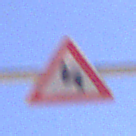
Verkehrszeichen: DoppelkurveZunaechstLinks
Umgebung: Outdoor, Nature
Tageszeit: Midday
Wetter: Clear
Licht: Natural
Jahreszeit: NotSpecified
Kontrast: HighContrast